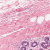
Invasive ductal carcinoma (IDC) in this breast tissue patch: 0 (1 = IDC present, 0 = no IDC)